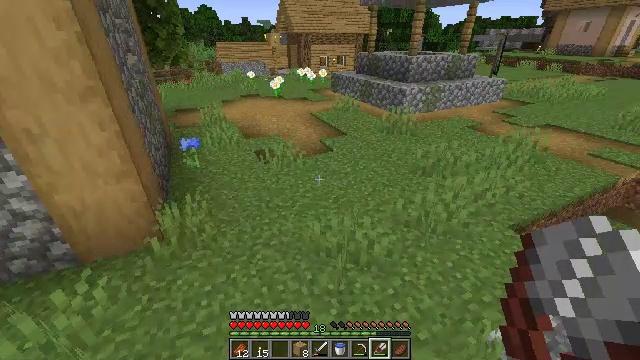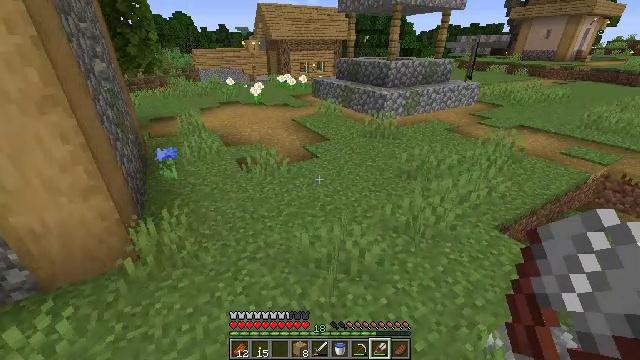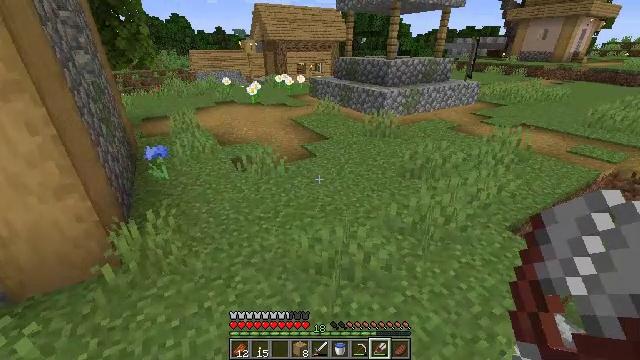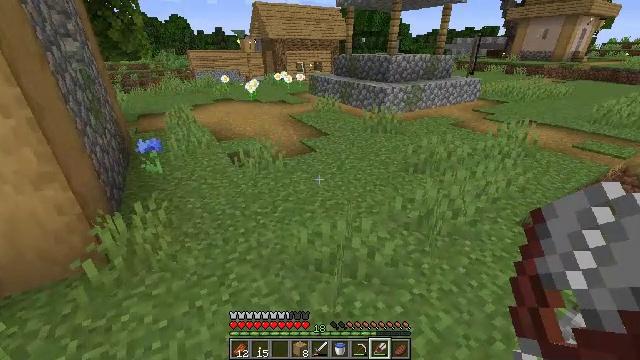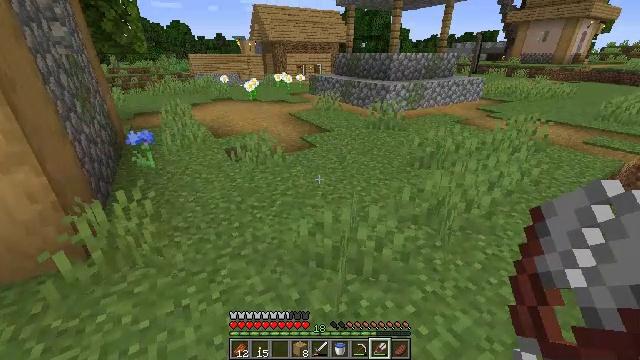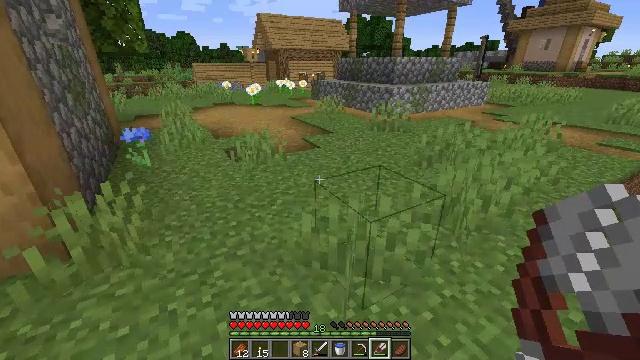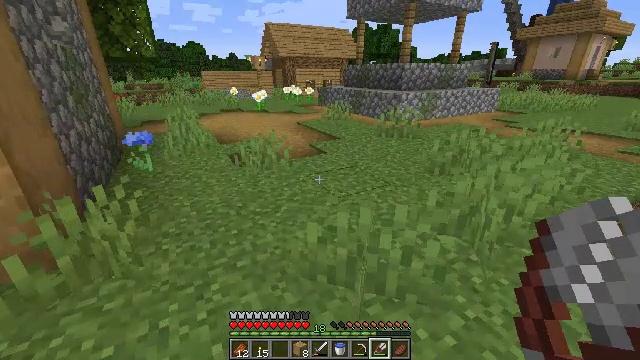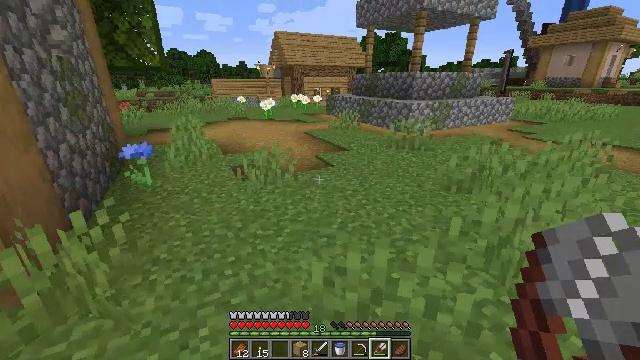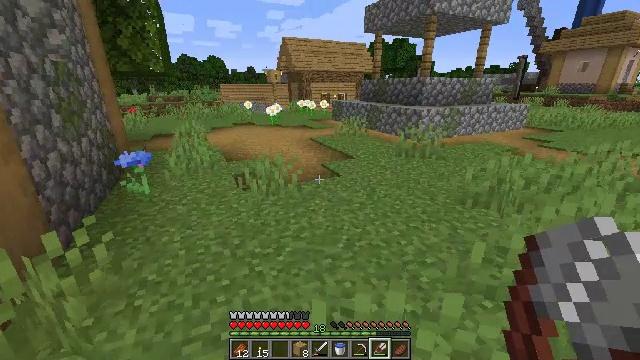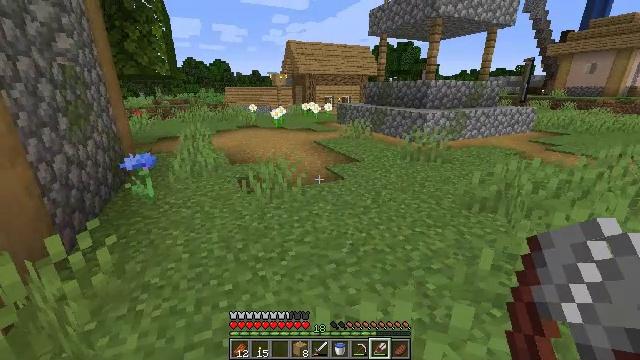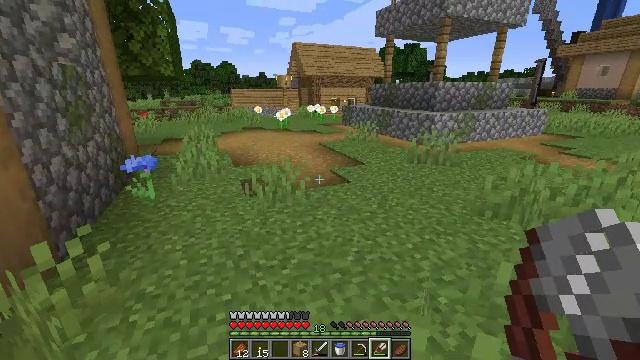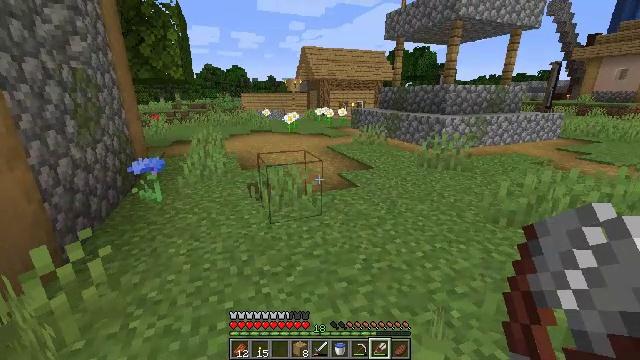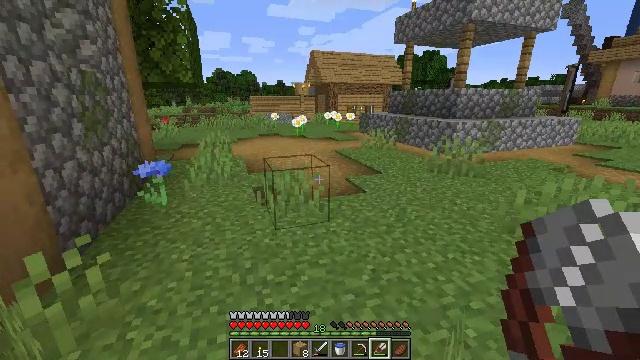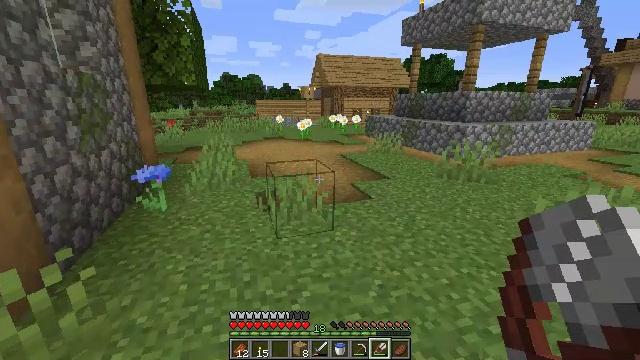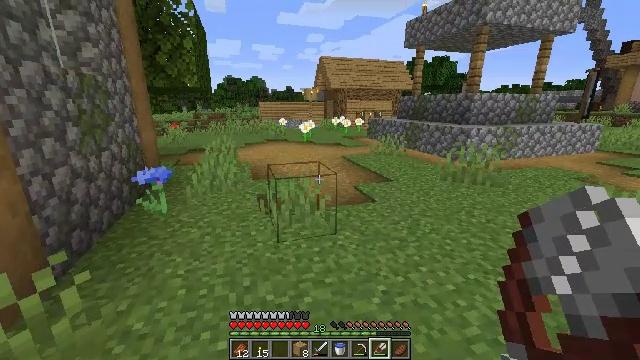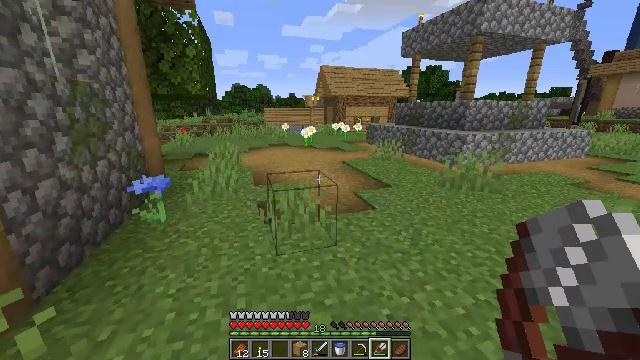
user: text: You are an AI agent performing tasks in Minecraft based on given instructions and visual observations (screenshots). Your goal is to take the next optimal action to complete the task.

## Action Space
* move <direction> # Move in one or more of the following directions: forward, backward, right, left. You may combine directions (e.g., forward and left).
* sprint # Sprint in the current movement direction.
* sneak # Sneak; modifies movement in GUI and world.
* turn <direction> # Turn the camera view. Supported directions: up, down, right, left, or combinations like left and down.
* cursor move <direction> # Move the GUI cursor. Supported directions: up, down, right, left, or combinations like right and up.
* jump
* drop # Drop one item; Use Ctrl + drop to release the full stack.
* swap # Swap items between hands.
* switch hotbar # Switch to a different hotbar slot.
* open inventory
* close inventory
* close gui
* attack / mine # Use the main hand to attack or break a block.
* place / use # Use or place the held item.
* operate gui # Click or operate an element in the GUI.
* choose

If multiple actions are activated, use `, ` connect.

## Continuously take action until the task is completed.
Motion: motion action
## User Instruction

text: Turn raw beef into cooked beef in a furnace.
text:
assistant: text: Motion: move forward, turn right and up
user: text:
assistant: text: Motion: move forward
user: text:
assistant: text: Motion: move forward
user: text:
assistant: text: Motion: move forward, turn up
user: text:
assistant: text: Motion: move forward, turn up
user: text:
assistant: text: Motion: move forward, turn left and up
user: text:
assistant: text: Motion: move forward, turn left and up
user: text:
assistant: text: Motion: move forward, turn left and up
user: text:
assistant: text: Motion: no_op
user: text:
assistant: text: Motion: turn left
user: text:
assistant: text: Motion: move forward, turn left
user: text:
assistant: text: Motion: move forward, turn left
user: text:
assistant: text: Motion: turn left
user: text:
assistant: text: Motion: move forward
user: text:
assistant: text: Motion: move forward
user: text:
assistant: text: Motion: move forward
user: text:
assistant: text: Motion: move forward
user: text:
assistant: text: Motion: move forward
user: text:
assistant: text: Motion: move forward
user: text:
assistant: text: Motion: move forward
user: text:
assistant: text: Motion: move forward
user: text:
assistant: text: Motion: move forward
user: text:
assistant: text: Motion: move forward
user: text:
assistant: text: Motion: move forward
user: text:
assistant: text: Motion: move forward
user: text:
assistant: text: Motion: move forward
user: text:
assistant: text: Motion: move forward
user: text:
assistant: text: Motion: move forward
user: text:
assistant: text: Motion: move forward, jump
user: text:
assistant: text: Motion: move forward, jump